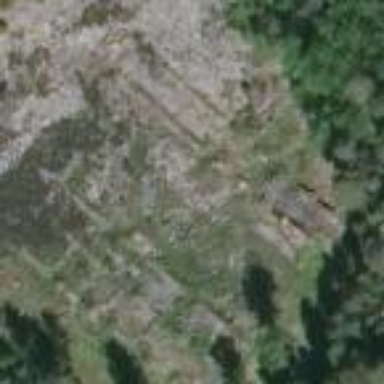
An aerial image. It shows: Archaeological site with historical significance.